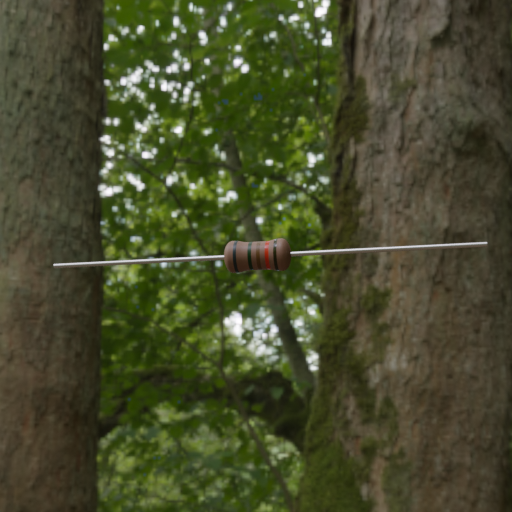
Resistor colour bands (in order): black, black, brown, red, black